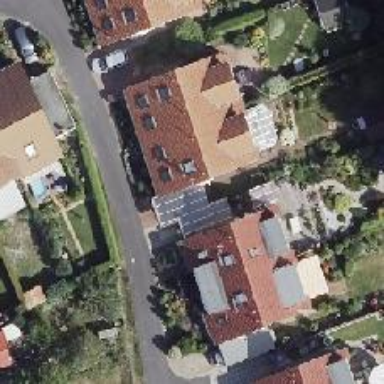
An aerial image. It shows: Semi-detached house with gabled roof.